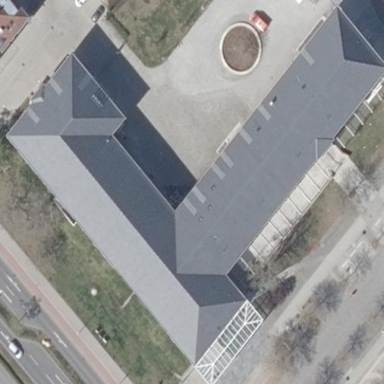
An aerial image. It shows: Arts center housed in building.